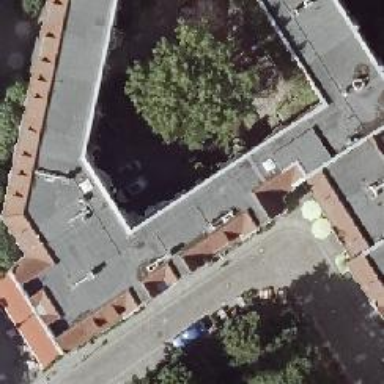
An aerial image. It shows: Café.